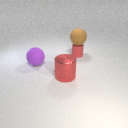
small red rubber cylinder to the right of large purple rubber sphere